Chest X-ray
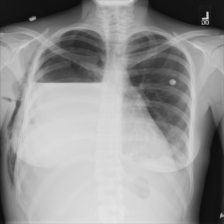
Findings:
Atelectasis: positive
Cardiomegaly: negative
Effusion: positive
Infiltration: negative
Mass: negative
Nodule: negative
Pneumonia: negative
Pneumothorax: negative
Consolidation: negative
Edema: negative
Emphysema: positive
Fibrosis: negative
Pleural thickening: negative
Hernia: negative